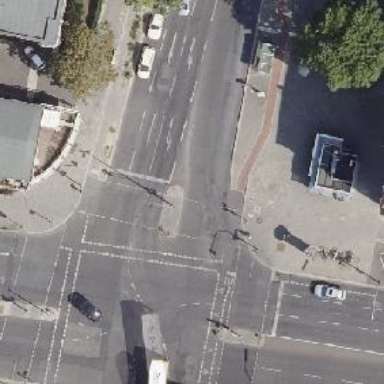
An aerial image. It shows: Junction controlled by traffic signals.